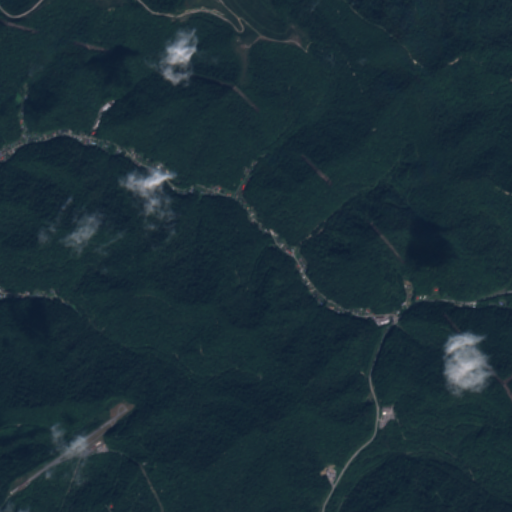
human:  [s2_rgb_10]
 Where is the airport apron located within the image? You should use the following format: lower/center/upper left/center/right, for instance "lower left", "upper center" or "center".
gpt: The airport apron is located in the lower left of the image.
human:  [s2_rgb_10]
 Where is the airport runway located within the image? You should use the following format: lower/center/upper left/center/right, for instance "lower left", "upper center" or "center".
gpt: The airport runway is located in the lower left of the image.
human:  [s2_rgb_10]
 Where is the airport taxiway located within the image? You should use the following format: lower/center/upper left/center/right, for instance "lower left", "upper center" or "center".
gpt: The airport taxiway is located in the lower left of the image.
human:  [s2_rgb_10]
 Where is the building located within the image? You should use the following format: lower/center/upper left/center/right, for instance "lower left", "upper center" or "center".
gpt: The building is located in the lower right of the image.
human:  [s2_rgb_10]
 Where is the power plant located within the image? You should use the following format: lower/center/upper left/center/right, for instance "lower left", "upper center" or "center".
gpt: There is no power plant in the image.